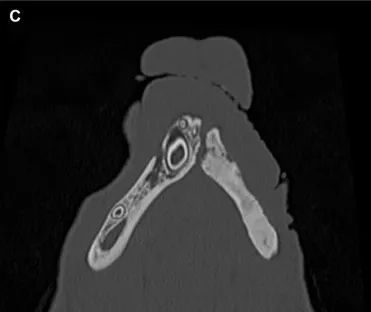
Multiplanar views of newly formed mandible, dorsal view.
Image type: radiology (ct)